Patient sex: M
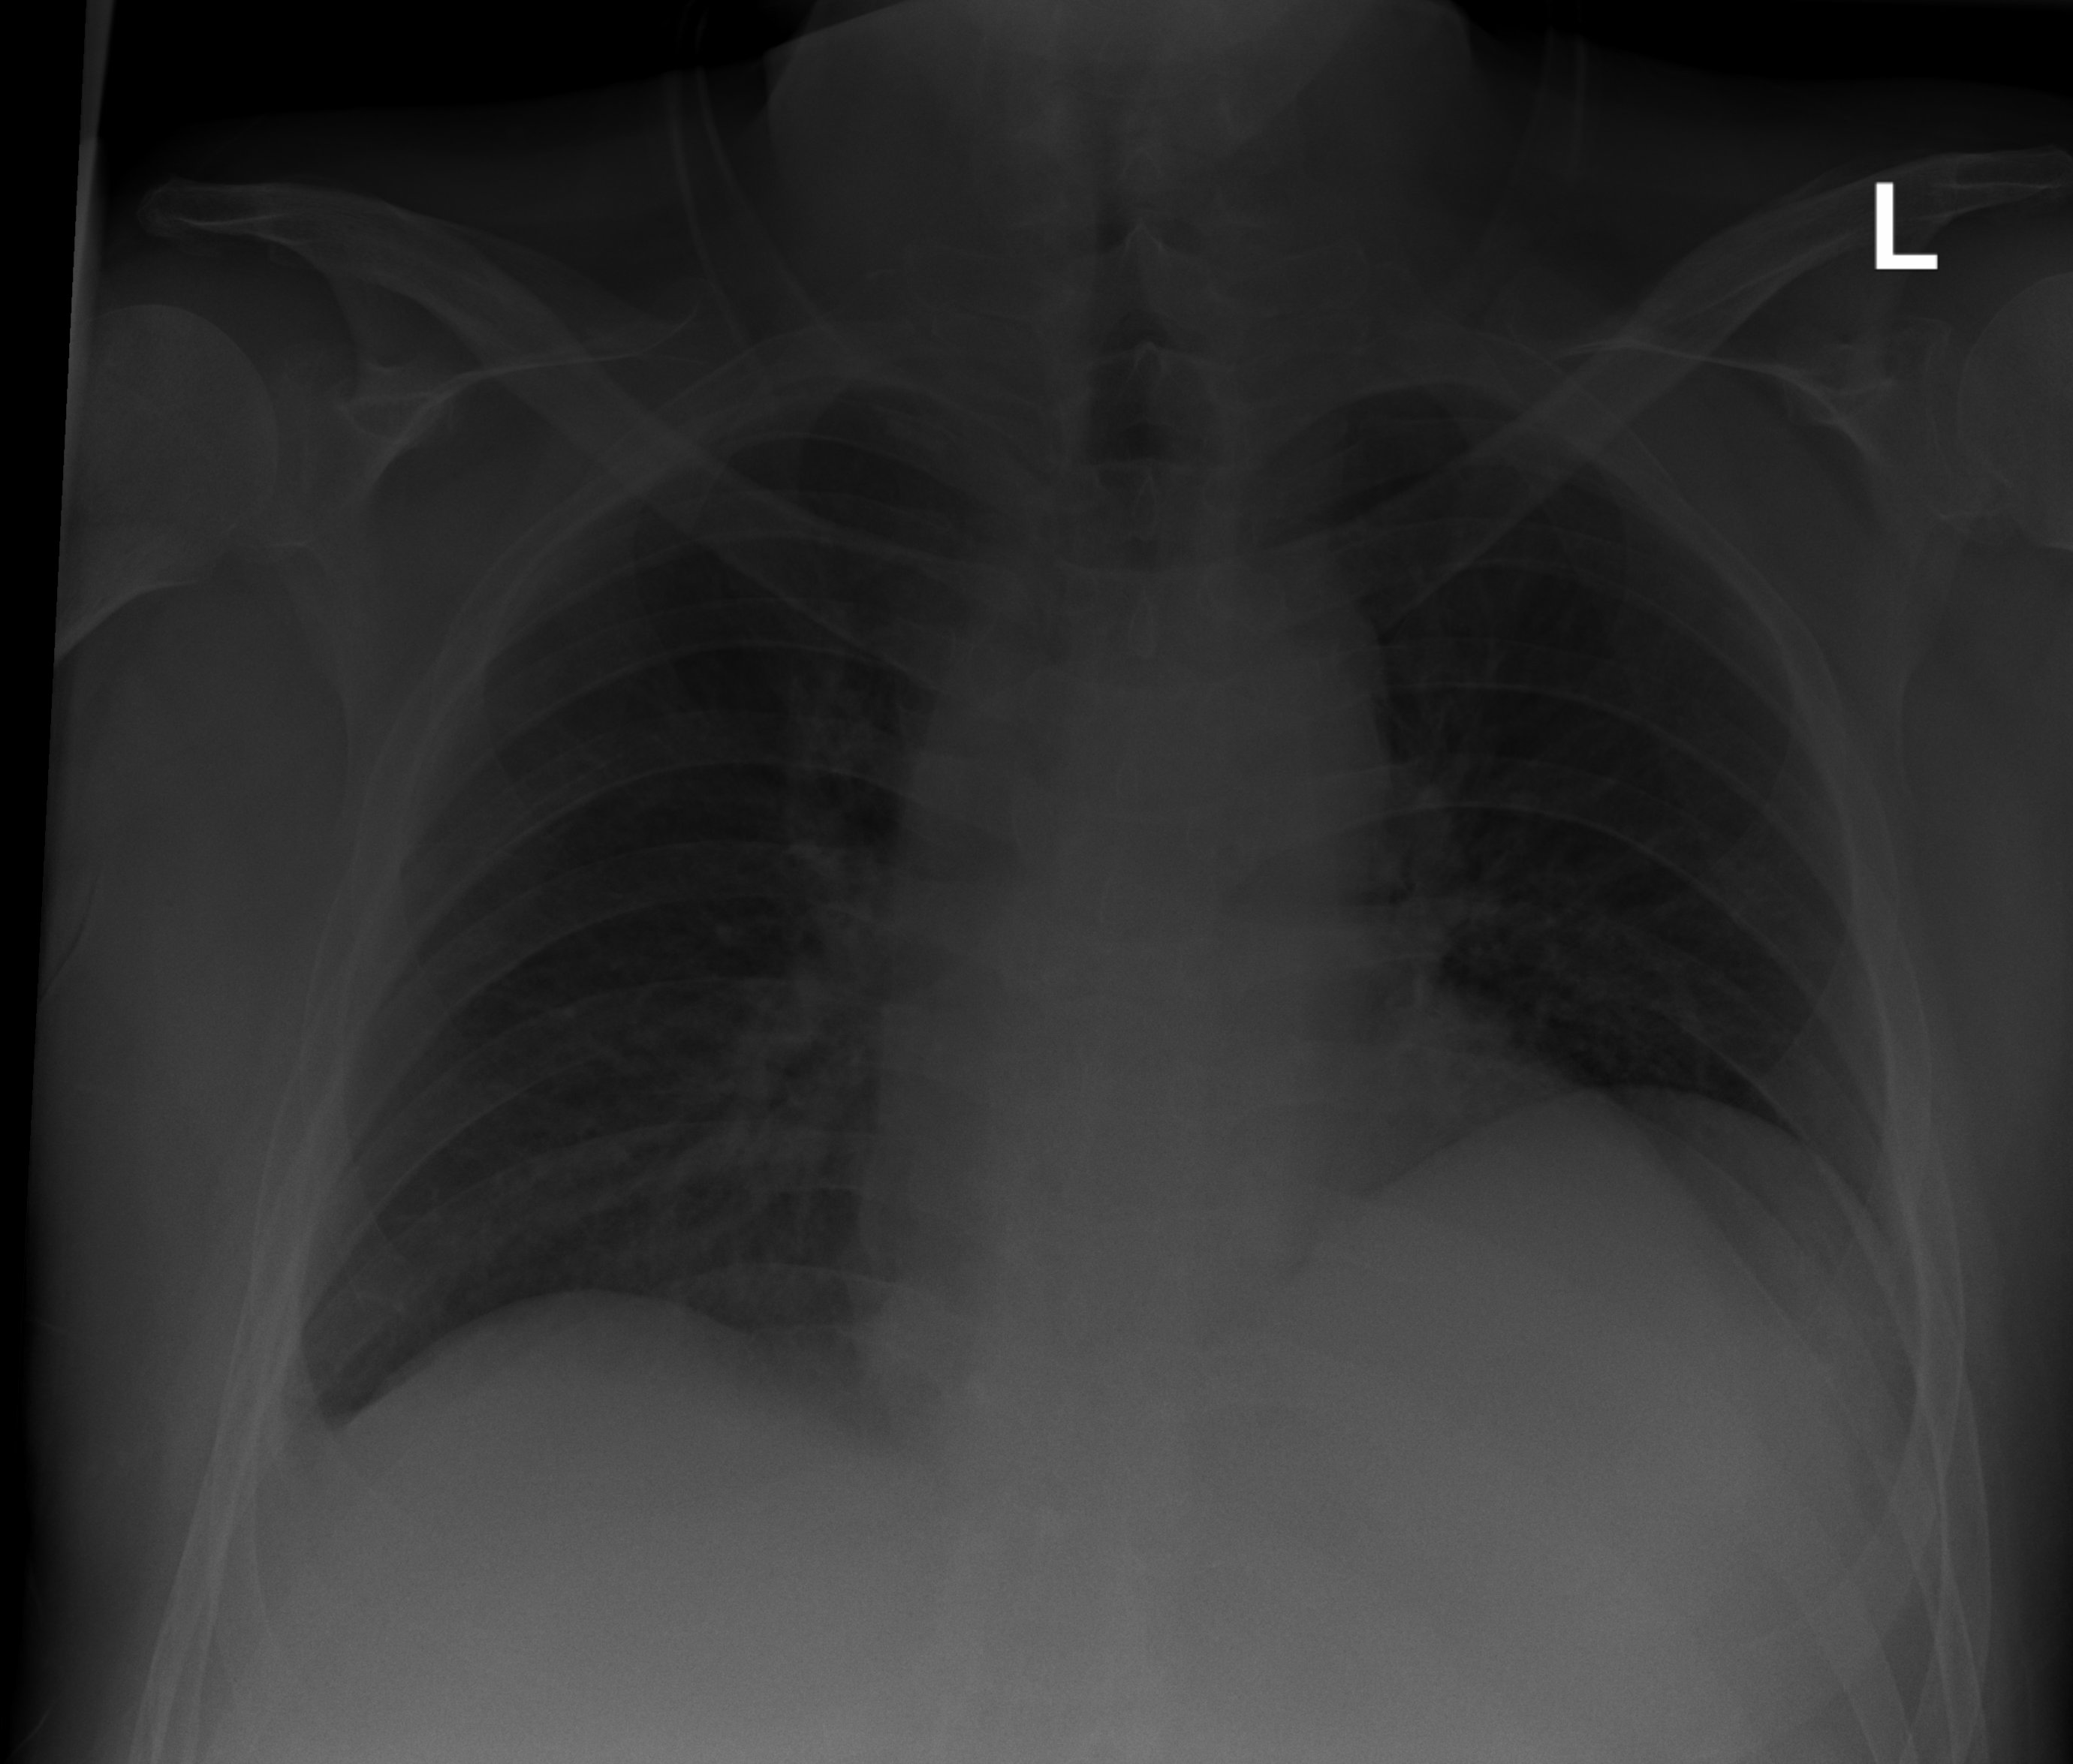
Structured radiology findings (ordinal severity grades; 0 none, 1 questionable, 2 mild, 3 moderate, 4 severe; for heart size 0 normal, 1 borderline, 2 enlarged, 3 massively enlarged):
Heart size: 0
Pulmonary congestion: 0
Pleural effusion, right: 0
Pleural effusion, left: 0
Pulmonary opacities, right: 0
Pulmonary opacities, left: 0
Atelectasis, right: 0
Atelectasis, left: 1